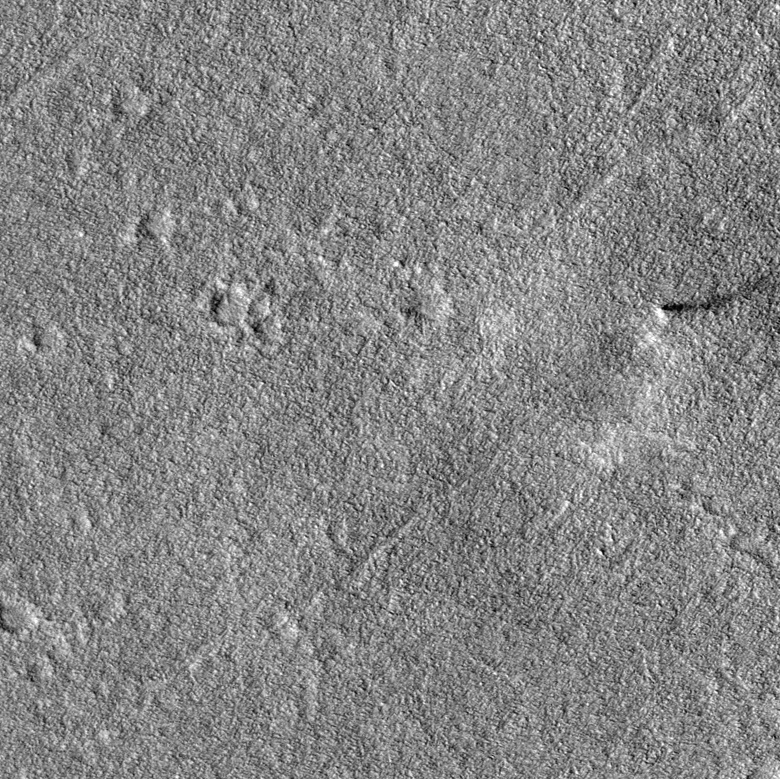
Label: dustdevil